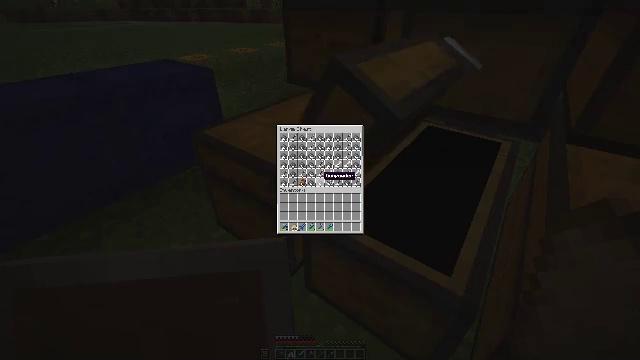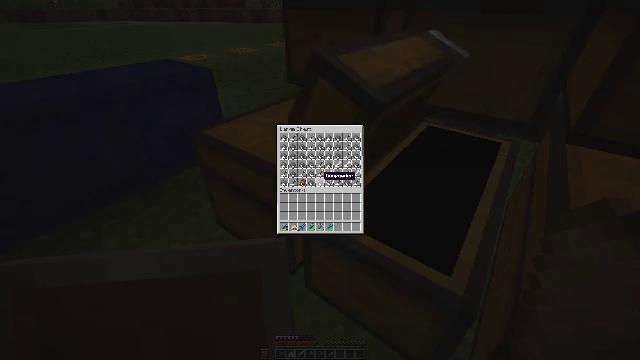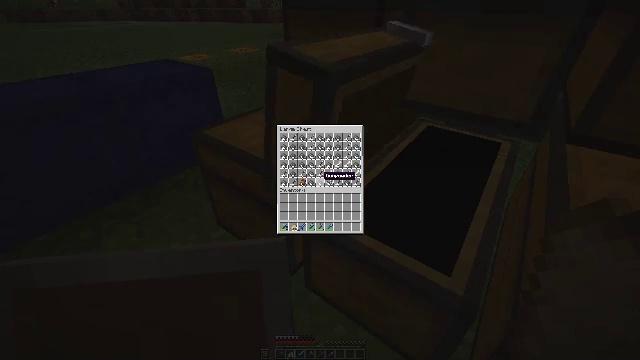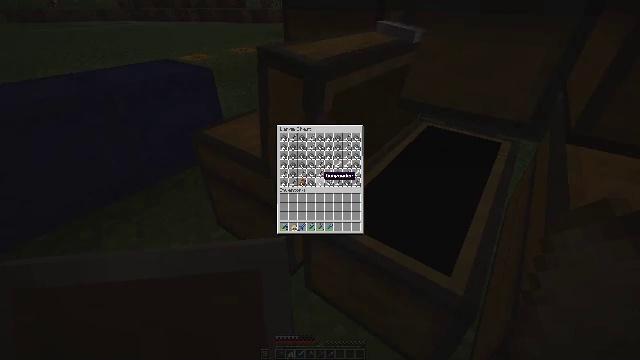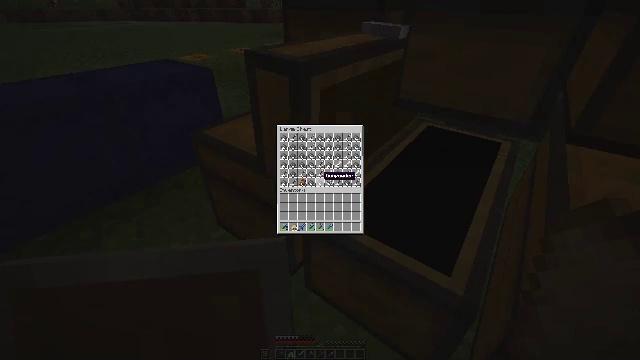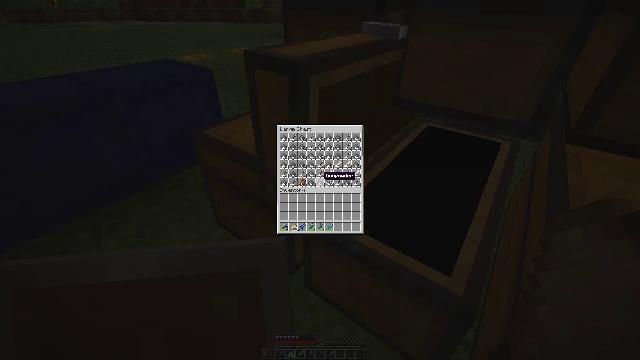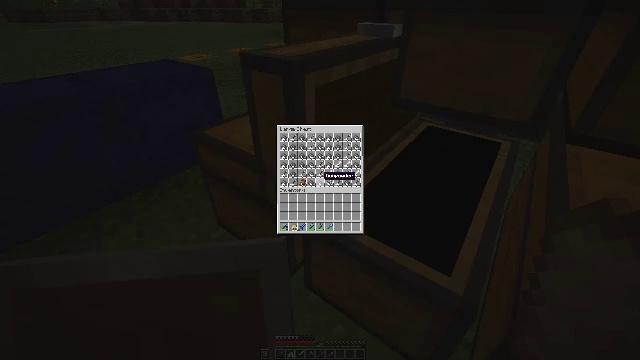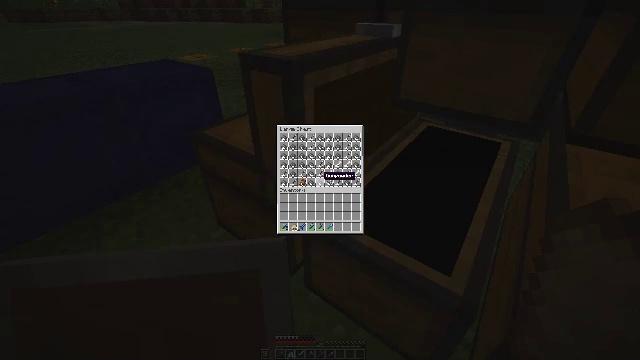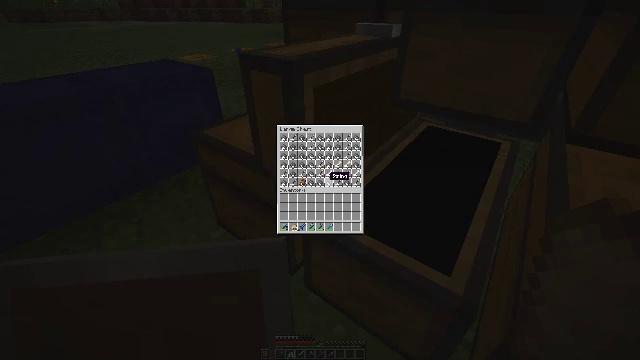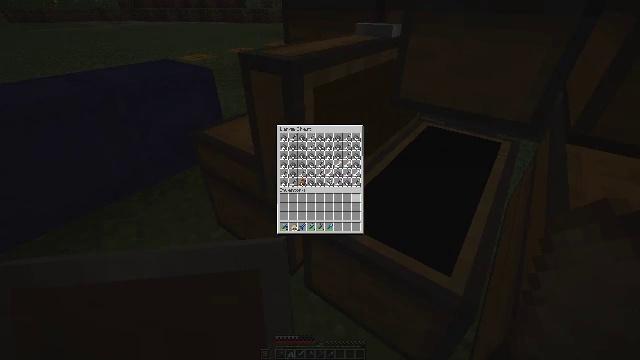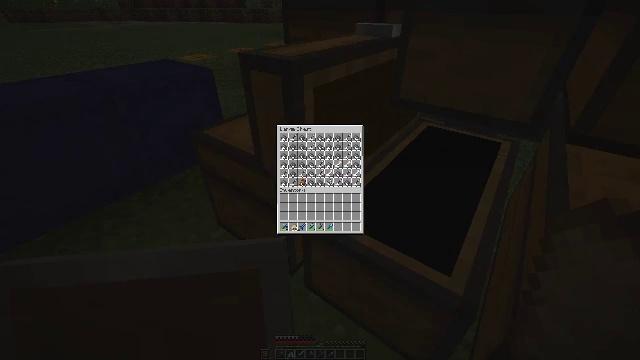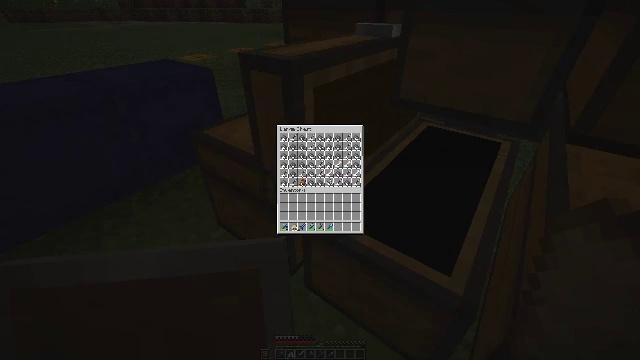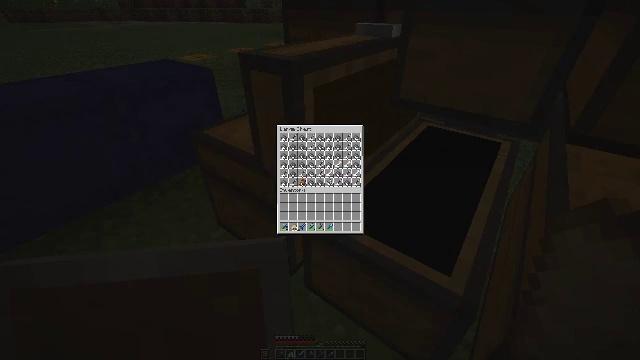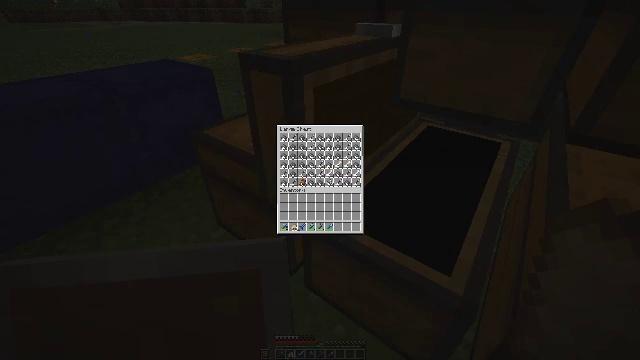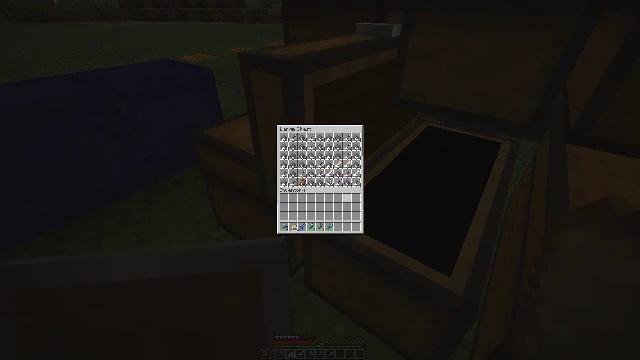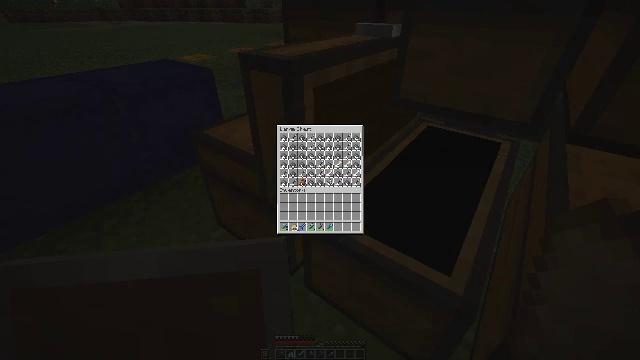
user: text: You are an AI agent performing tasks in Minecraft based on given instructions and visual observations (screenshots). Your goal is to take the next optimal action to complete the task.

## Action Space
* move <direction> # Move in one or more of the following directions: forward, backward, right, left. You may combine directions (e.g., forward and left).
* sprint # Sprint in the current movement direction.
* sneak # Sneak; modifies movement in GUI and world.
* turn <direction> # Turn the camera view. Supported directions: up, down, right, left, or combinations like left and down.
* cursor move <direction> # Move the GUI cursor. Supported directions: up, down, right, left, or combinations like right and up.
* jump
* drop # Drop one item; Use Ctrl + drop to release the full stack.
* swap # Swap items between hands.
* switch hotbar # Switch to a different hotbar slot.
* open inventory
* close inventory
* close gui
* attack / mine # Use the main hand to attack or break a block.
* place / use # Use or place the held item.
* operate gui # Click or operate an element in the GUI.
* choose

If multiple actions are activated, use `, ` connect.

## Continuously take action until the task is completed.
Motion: motion action
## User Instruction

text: Collect the blue shulker box into your inventory.
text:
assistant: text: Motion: no_op
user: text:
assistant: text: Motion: no_op
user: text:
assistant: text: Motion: no_op
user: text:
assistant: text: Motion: no_op
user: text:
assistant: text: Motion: no_op
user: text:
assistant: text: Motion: no_op
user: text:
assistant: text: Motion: no_op
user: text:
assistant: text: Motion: turn right
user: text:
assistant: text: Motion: turn right and down
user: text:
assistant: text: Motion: turn right
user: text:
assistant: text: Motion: no_op
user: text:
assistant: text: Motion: no_op
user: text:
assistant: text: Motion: no_op
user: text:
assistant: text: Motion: turn left and up
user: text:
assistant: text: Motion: turn left and up
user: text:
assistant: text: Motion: sneak, turn left
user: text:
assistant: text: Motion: sneak
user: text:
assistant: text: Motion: sneak
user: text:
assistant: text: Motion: sneak, turn left
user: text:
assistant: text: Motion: sneak
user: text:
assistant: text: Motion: sneak, attack / mine
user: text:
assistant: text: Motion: sneak, attack / mine
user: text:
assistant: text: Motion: sneak, attack / mine
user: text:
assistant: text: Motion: no_op
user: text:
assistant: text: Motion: no_op
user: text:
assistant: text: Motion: no_op
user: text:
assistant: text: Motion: no_op
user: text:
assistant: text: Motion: no_op
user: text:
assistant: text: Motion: no_op
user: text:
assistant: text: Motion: no_op